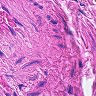
Metastatic tissue present: no